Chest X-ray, PA view. Patient: 63 years old, sex M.
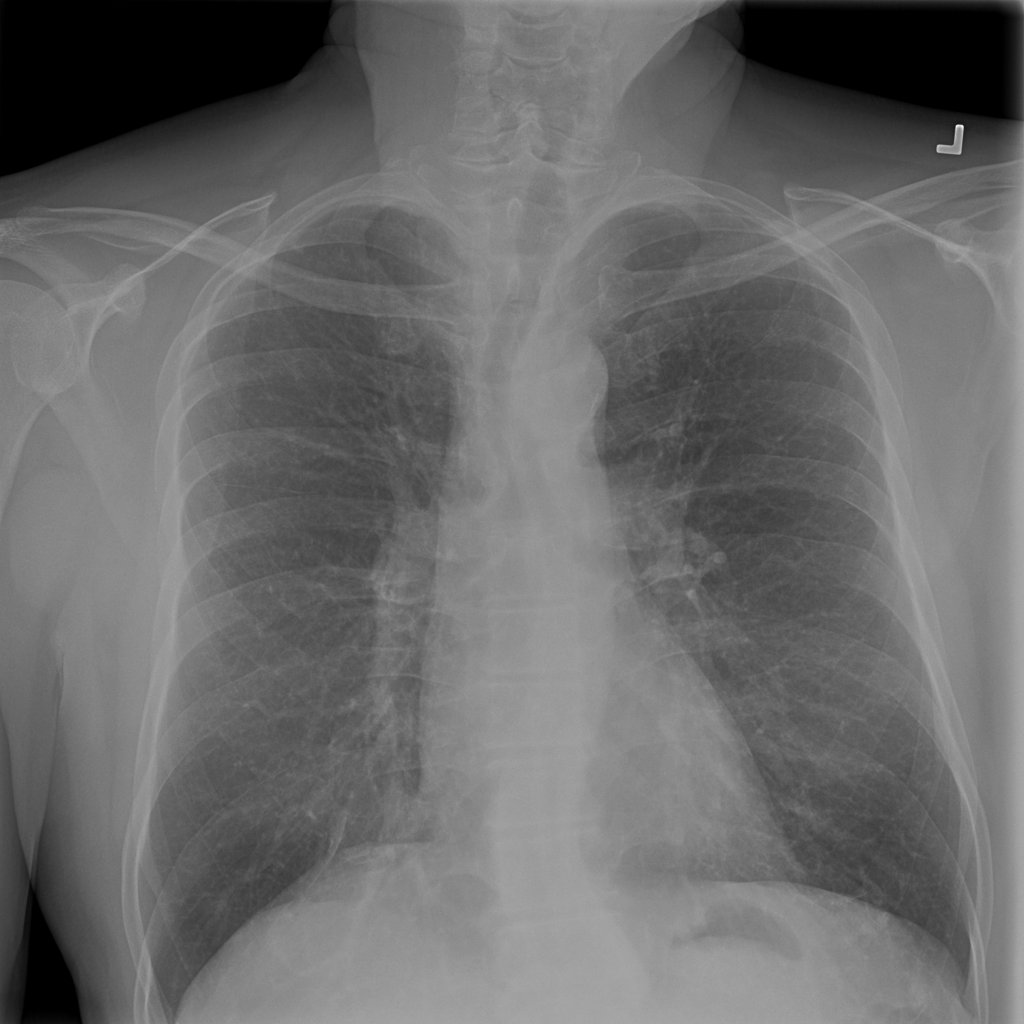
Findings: Emphysema